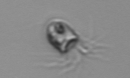
Label: Balanion